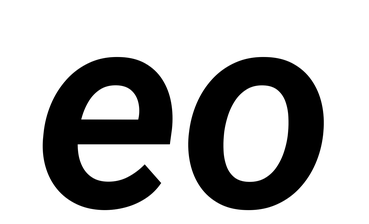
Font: Roboto-Italic_SemiBold_Italic